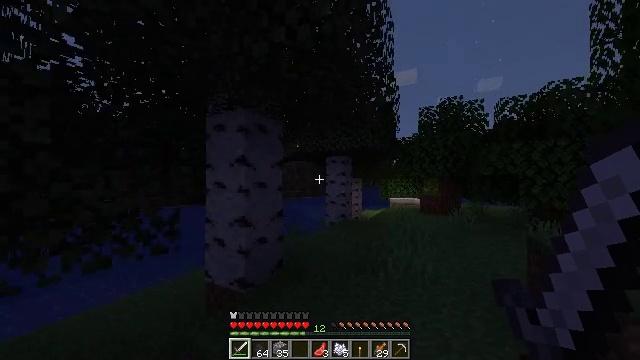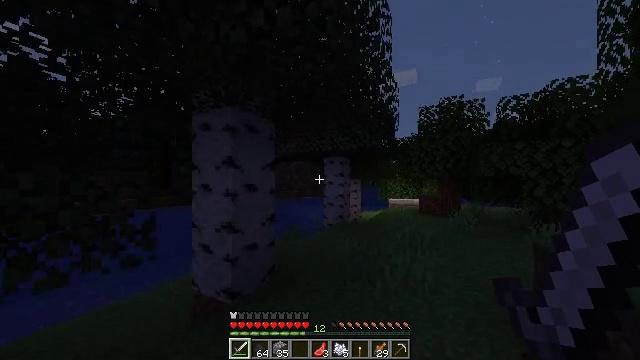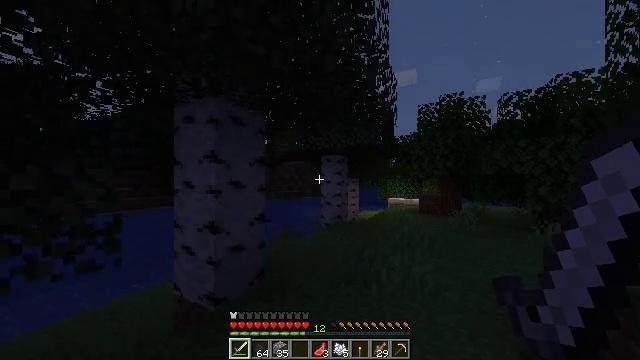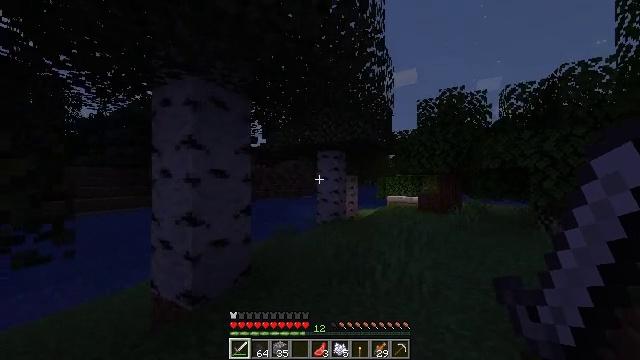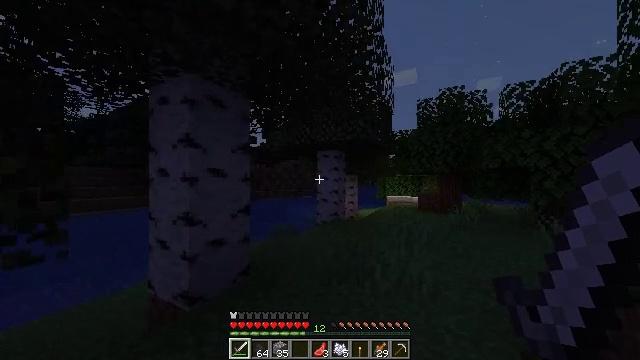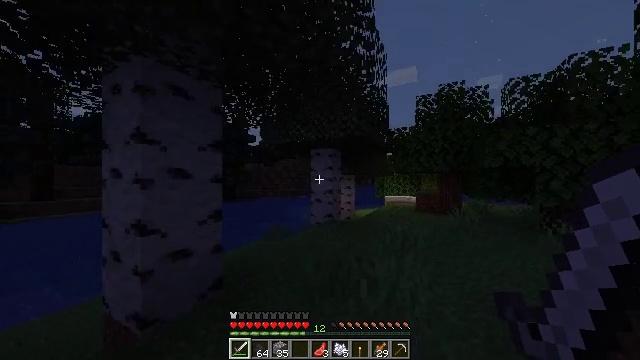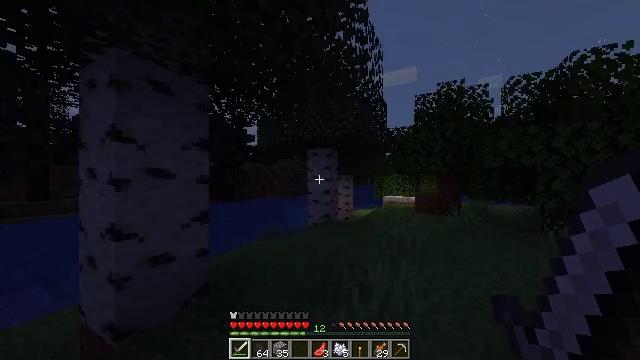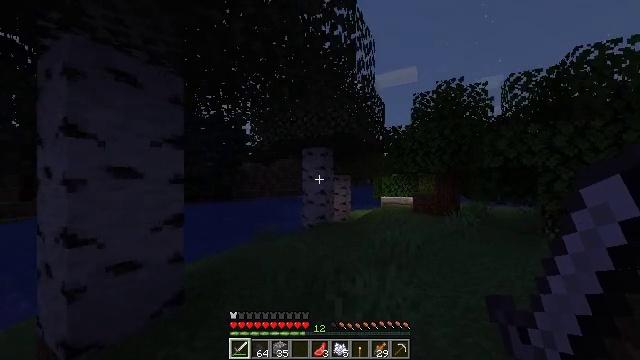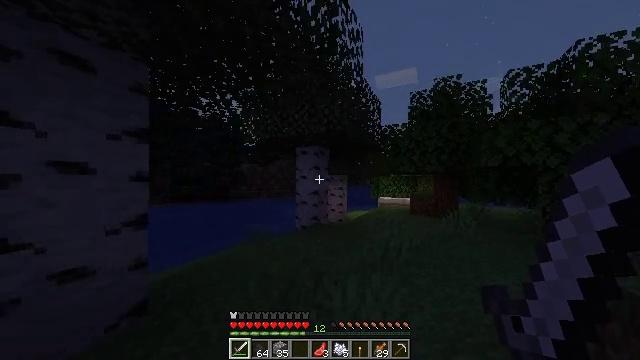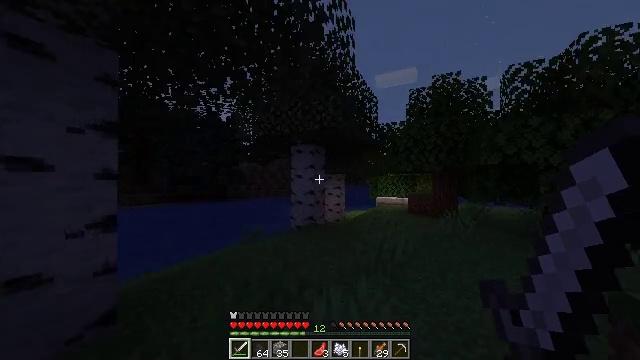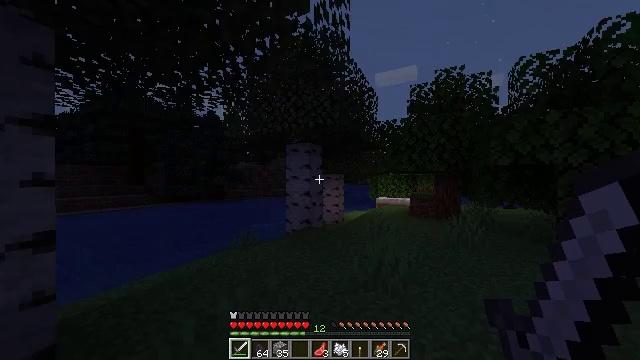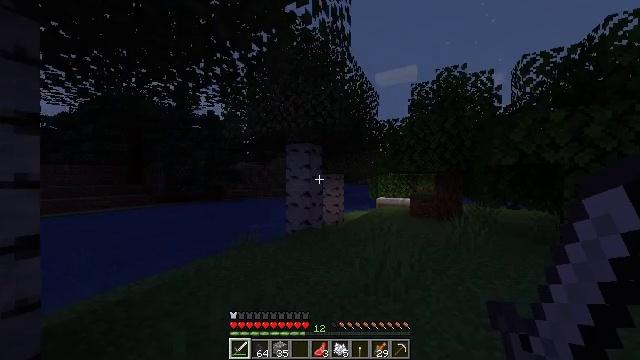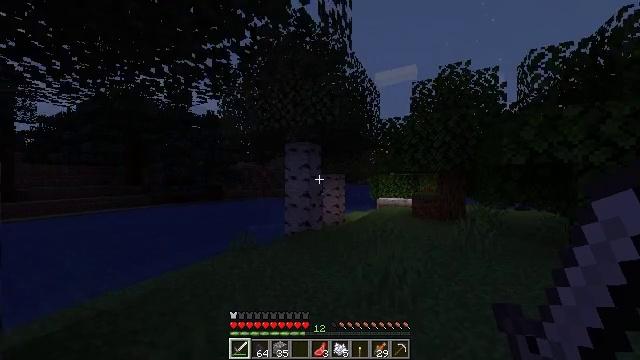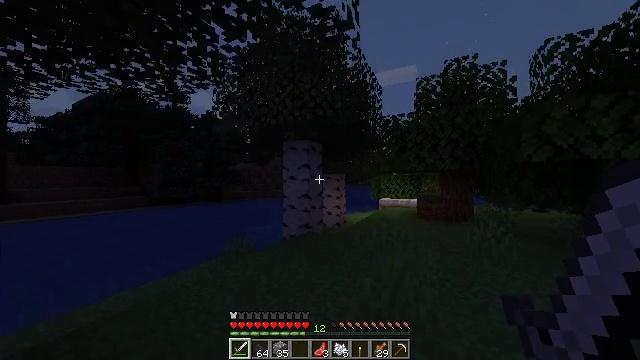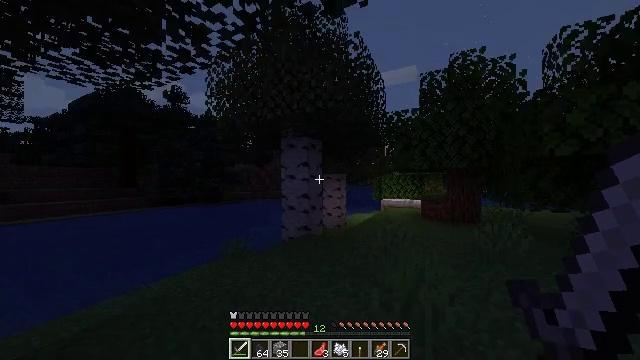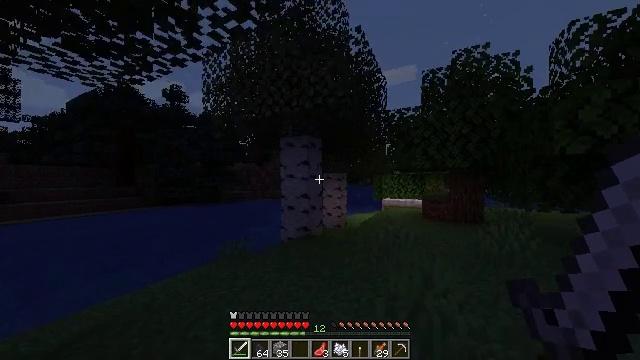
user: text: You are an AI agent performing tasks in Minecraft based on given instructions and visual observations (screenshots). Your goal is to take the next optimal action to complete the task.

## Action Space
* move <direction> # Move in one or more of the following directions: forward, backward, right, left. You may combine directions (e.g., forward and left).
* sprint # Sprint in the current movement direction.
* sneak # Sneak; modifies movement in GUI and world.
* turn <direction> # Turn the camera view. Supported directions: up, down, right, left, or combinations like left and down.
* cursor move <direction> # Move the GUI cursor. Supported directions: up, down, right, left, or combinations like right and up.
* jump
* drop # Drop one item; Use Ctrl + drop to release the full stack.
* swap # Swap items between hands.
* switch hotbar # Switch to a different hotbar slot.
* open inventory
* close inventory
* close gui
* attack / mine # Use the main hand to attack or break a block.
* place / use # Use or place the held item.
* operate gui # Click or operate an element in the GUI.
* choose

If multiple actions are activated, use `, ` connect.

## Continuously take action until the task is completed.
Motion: motion action
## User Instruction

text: Use the furnace to make cooked salmon.
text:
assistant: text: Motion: move forward and move right, jump
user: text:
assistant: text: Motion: move forward and move right, jump
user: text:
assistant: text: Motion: move forward and move right
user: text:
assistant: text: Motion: move forward and move right
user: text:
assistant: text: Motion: move forward and move right
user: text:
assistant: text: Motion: move forward and move right
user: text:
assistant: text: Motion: move forward and move right
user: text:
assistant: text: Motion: move forward and move right
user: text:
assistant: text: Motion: move forward
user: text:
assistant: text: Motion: move forward
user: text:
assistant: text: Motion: move forward
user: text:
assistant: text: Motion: move forward
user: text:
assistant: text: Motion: move forward
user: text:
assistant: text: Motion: move forward
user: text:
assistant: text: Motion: move forward
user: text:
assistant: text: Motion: move forward
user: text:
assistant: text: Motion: move forward, turn right and down
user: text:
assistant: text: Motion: move forward, turn right and down
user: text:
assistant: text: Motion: move forward, turn right
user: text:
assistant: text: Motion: move forward
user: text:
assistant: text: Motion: move forward
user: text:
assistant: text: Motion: move forward
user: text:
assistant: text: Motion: move forward
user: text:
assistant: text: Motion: move forward
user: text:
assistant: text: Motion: move forward
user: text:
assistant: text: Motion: move forward
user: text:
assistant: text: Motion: move forward
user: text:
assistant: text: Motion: move forward
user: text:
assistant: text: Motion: move forward
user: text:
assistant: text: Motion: move forward